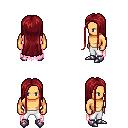
a pixel art fantasy rpg character, male body template, human, tanned skin, pink tattered cape, white pants, brunette extra-long hairstyle, metal boots, four views (front, back, left, right), 2x2 character sprite sheet, small pixel art, hard edges, no anti-aliasing